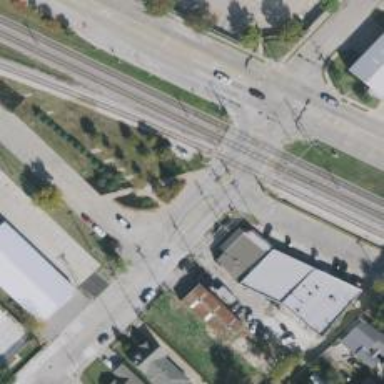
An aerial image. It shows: Railway crossing.